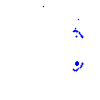
Particle: pion